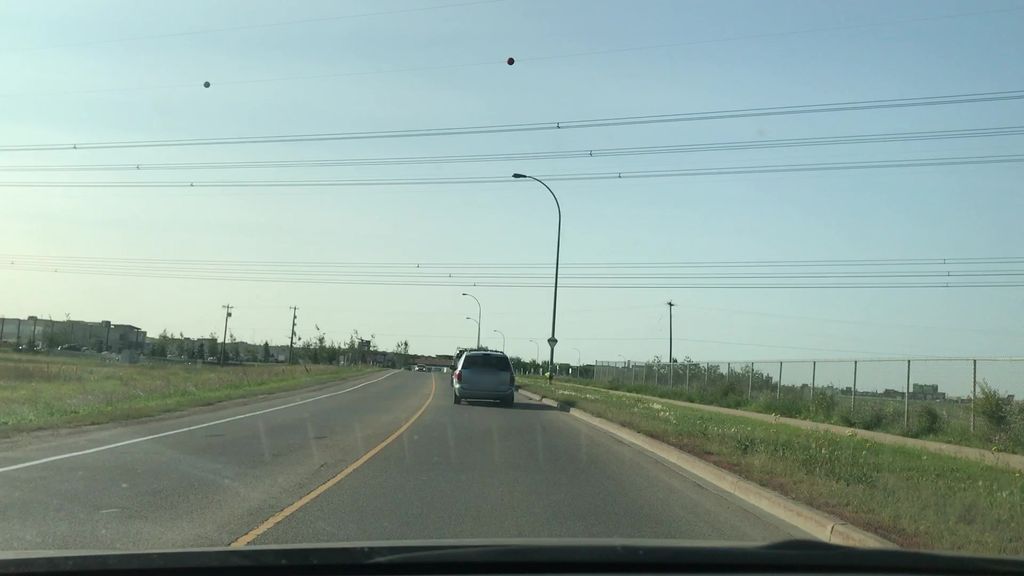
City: edmonton